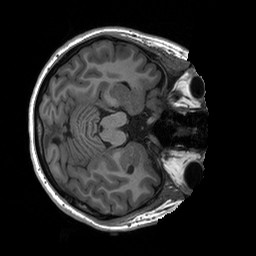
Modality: T1w
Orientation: axial
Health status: healthy
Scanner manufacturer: siemens
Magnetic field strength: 3 T
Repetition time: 2.3 s
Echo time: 0.00207 s